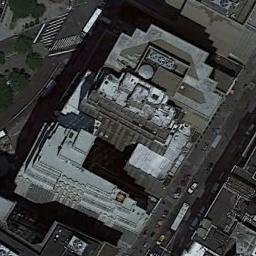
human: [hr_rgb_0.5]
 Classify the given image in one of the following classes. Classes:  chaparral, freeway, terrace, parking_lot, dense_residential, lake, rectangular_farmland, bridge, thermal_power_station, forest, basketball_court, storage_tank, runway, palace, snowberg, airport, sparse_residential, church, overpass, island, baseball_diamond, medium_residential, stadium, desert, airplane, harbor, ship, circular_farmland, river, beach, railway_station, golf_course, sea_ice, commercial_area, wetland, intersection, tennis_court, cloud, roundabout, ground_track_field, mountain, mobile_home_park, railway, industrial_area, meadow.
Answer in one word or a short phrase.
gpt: commercial_area